Question: ### I want to remove the space on top

My style theme (stackOverFlow's user answer <URL>
My code
'''
fun clickDatePicker() {
setTheme(R.style.AppTheme_MaterailComponent)
val local = Locale.KOREA
Locale.setDefault(local)
val builder = MaterialDatePicker.Builder.dateRangePicker()
val picker = builder.build()
picker.apply {
addOnPositiveButtonClickListener { selection: Pair<Long, Long>? ->
// just my other logic
selection?.first?.let { setYearMonthDate(it) }
?.let { it1 -> firstAndSecondMap.put(0, it1) }
selection?.second?.let { setYearMonthDate(it) }
?.let { it1 -> firstAndSecondMap.put(1, it1) }
filterDate()
binding.duration = 0
}
show(supportFragmentManager, "picker")
}
}
'''
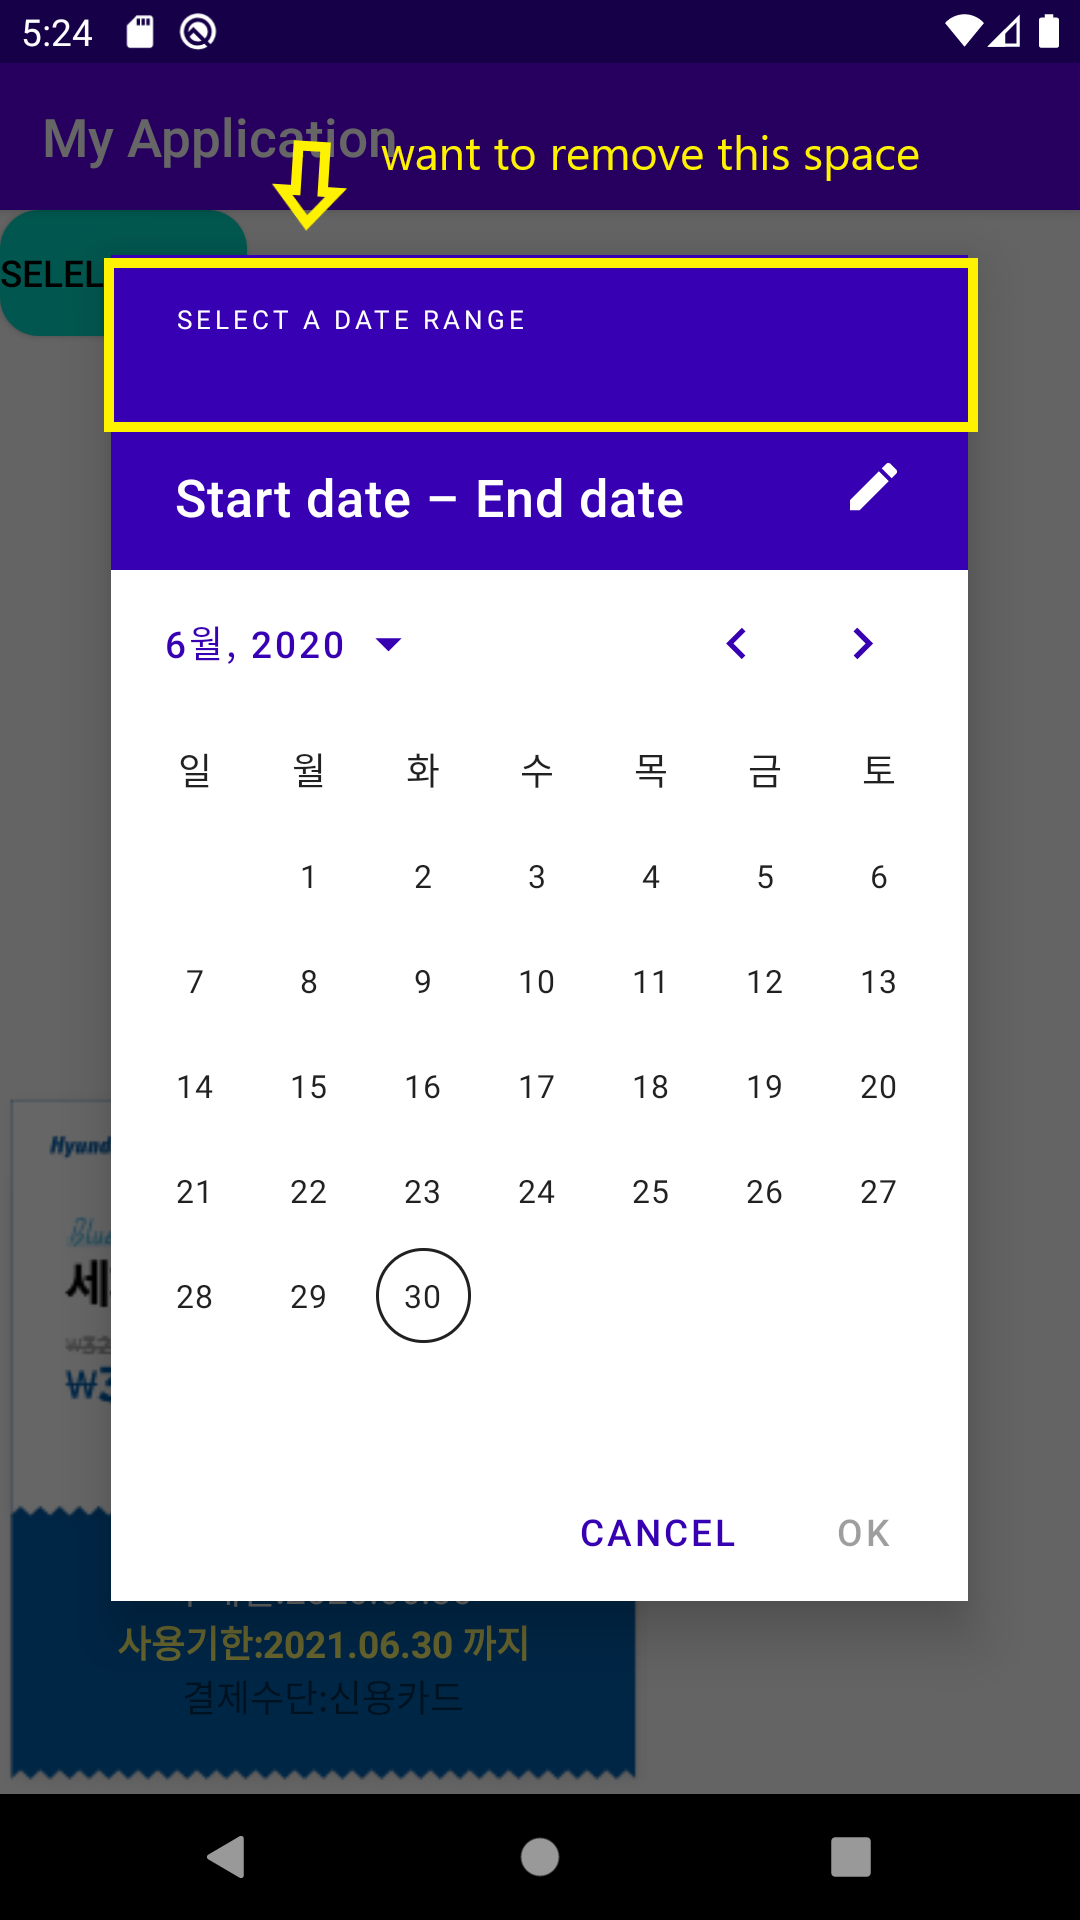
Answer: Currently ('1.1.0','1.2.0-beta01','1.3.0-alpha01') there a method to hide the header title.
It is only a workaround and it can stop working in the next releases.
In your theme overlay you can set the 'visibility' of the HeaderTitle with:
'''
<style name="MaterialCalendarTheme" parent="ThemeOverlay.MaterialComponents.MaterialCalendar">
<item name="materialCalendarHeaderTitle">@style/HeaderTitle_Hide</item>
</style>
<style name="HeaderTitle_Hide" parent="@style/Widget.MaterialComponents.MaterialCalendar.HeaderTitle">
<item name="android:visibility">gone</item>
</style>
'''
It is not enough. You have to override these dimens in your project.
'''
<dimen name="mtrl_calendar_header_height">72dp</dimen>
<dimen name="mtrl_calendar_selection_text_baseline_to_top">58dp</dimen>
'''
<URL>